Question: My problem is related to the use of autolayout (the famous) ;)
I would like to manage 2 situations of subviews in the so that I can go from one situation to another (and reciprocally).
Let me introduce the problem with the following diagram :

The problem is that I can't figure how to express the autolayout constraints in Interface Builder so that I can easily switch from one situation to another.
To be more precise the subviews VIEW_B1 and VIEW_B2 are differents subviews with different height.
I already try to hide the subview I don't want to see (either VIEW_B1 or VIEW_B2) but in this case the VIEW_C will remains at its Y position. What I'd like it's VIEW_C to be glue to the VIEW_B* (the one that is not hidden).
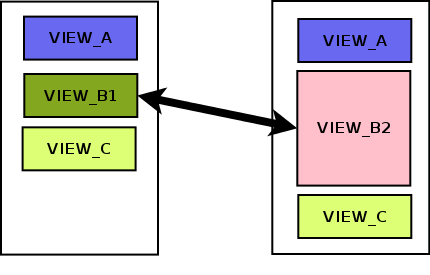
Answer: Hiding the view doesn't remove the constraints. You have to remove view B1 from its superview, insert B2 and then add constraints pinning B2 to the views above and below it.
If you don't want to remove the view altogether, you can store the constraints linking each B* view to the views above and below it in properties, and then when you switch out the views, remove and add the appropriate constraints to the superview.